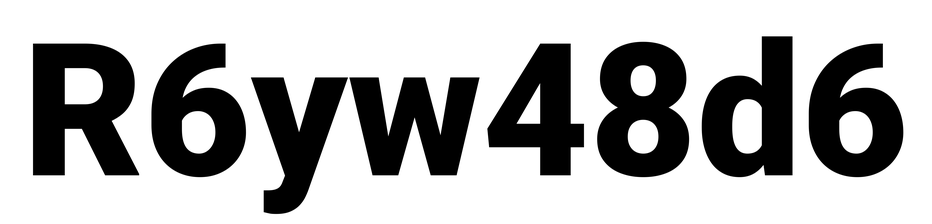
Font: Roboto_Black